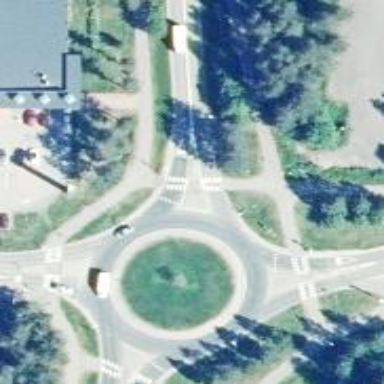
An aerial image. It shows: Asphalt footway with marked crossing that includes pedestrian island.